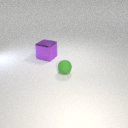
small green rubber sphere to the right of large purple metal cube